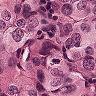
Metastatic tissue present: yes